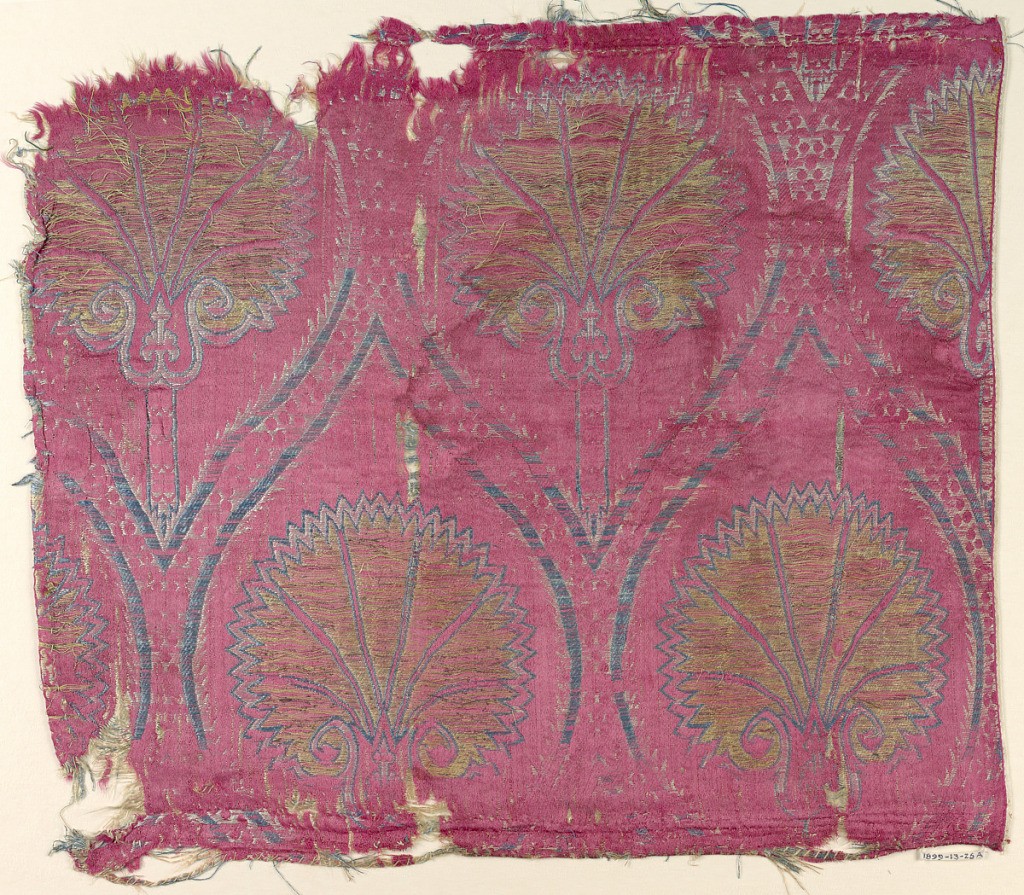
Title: Fragment
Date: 16th century
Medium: silk, metallic Technique: woven
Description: Palmettes within ogival strapwork